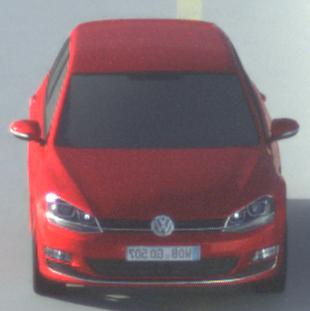
Make: VW
Model: Golf 1.2 TSI BMT
Detailed model: Golf (VII)
Model produced from: 2012/11
Model produced until: 2014/05
Doors: 3
Color: red
Road condition: dry road
Daytime: morning or afternoon
Contrast: high contrast